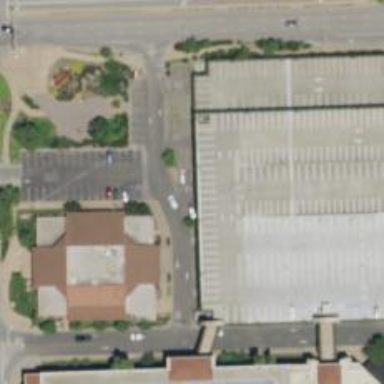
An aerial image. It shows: Multi-storey parking area with asphalt surface.